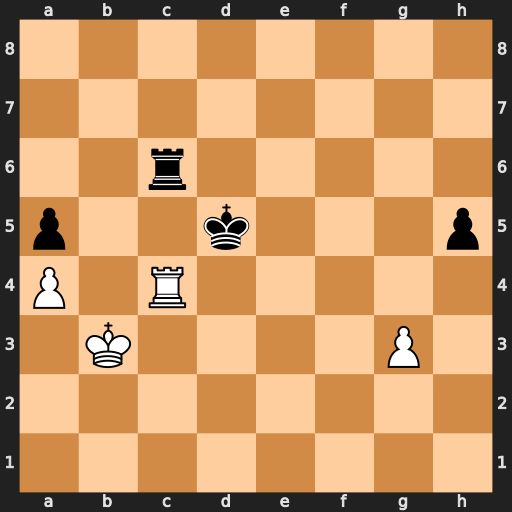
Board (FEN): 8/8/2r5/p2k3p/P1R5/1K4P1/8/8
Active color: w
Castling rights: -
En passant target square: -
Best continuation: Rxc6 Kxc6 Kc4 Kd6 Kb5